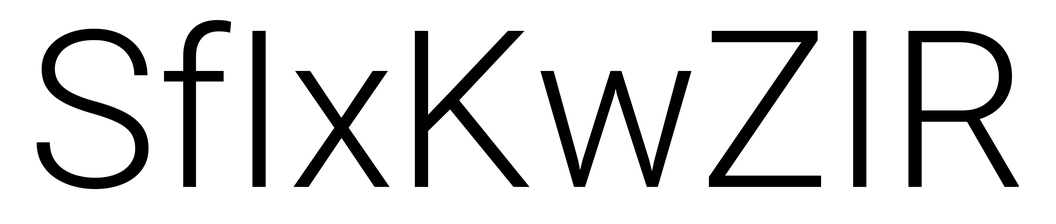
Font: Roboto_Light